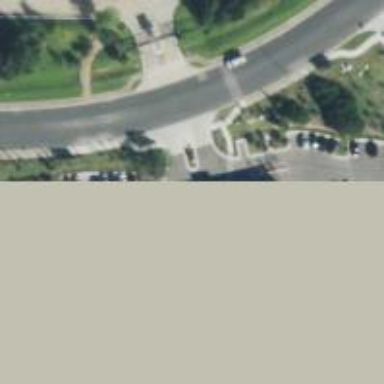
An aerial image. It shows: Marked crossing on asphalt footway.